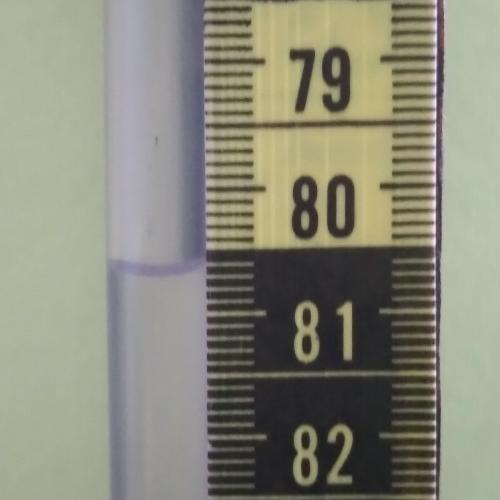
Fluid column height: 80.6 cm